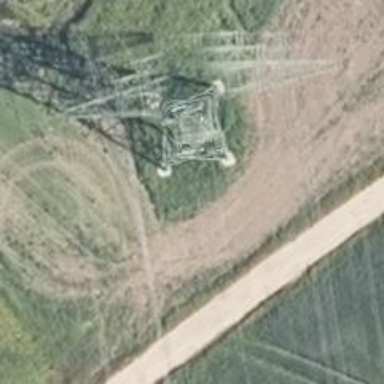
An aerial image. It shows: Lattice structure tower used for power transmission.